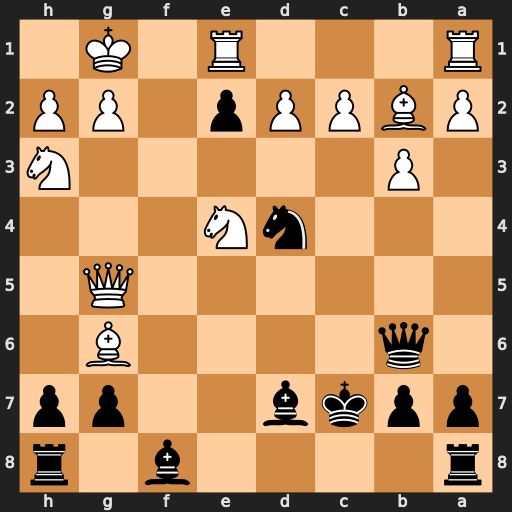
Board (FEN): r4b1r/ppkb2pp/1q4B1/6Q1/3nN3/1P5N/PBPPp1PP/R3R1K1
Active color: b
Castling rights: -
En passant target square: -
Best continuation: Nf3+ Kh1 Nxg5